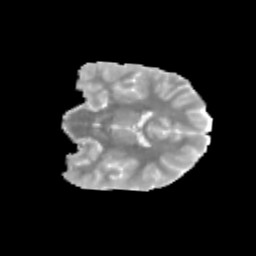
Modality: MD
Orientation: coronal
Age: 10
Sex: male
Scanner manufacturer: siemens
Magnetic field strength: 3 T
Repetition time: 3.8 s
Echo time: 0.07 s